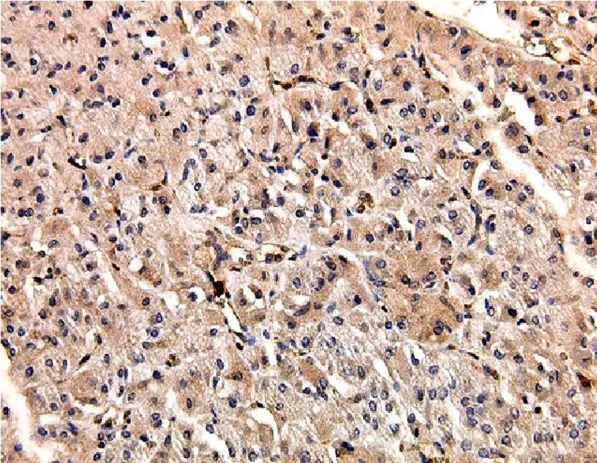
Immunohistochemical profile of hepatoid adenocarcinoma of the urinary bladder. Intra-cytoplasmic cells positive for alpha-fetoprotein, x100.
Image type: pathology (immunostaining)